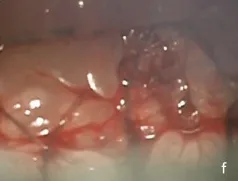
Transoral laser microsurgery (pharyngeal pouch identified with asterisk). Result after surgery.
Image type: medical_photograph (other_medical_photograph)